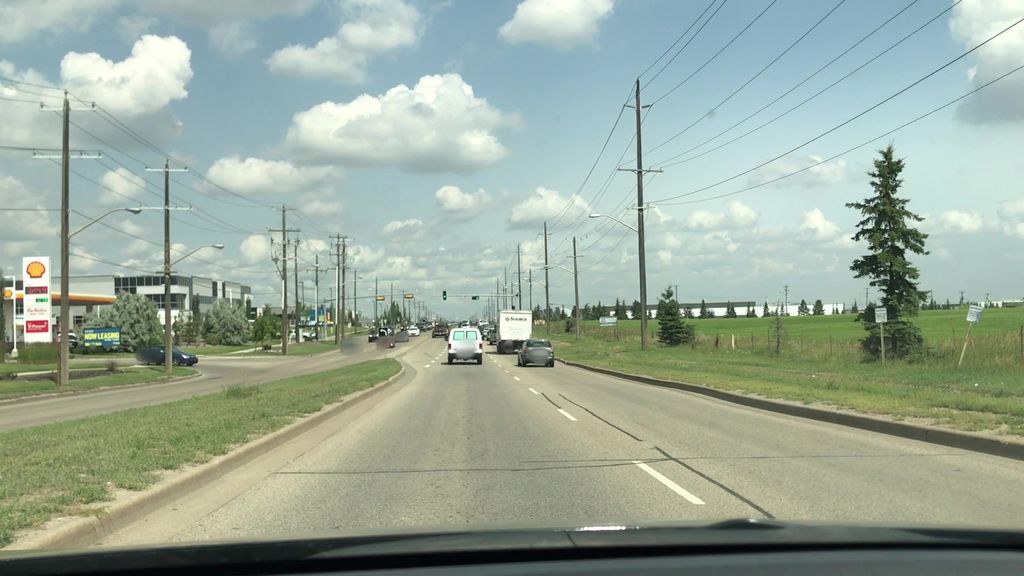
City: edmonton